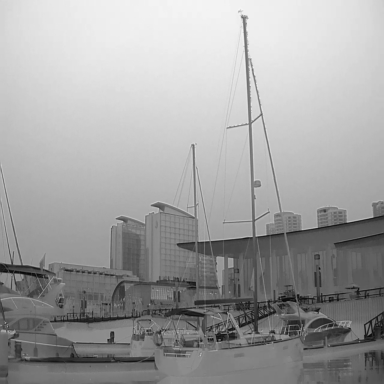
There are three canoes in the infrared image.